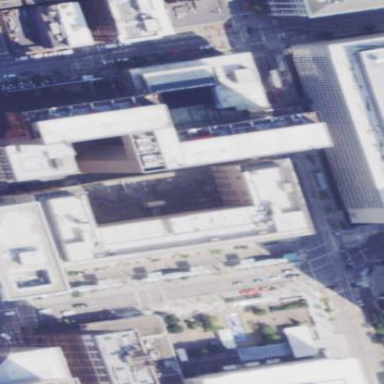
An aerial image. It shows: Part of building is shown in the image.